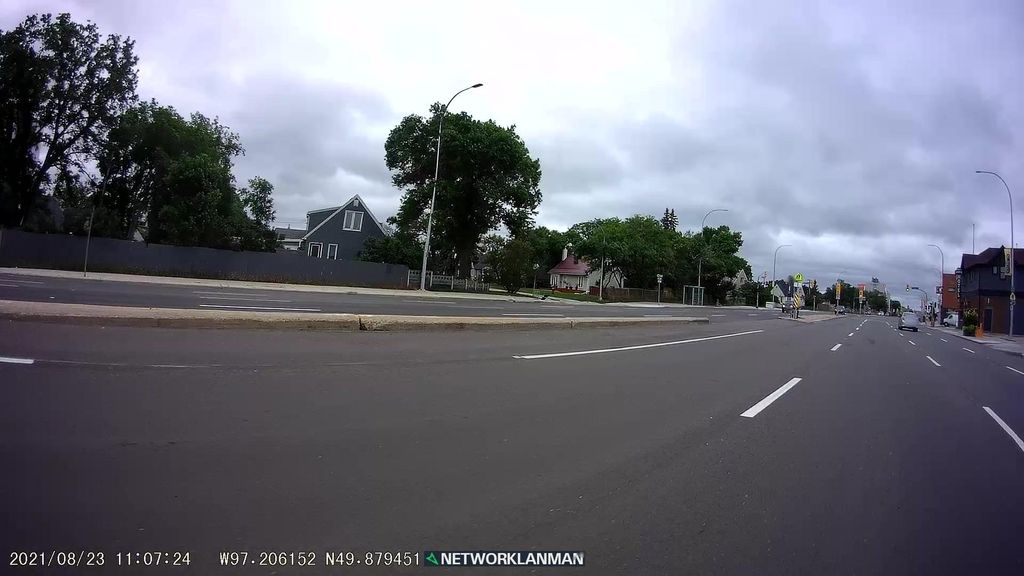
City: winnipeg